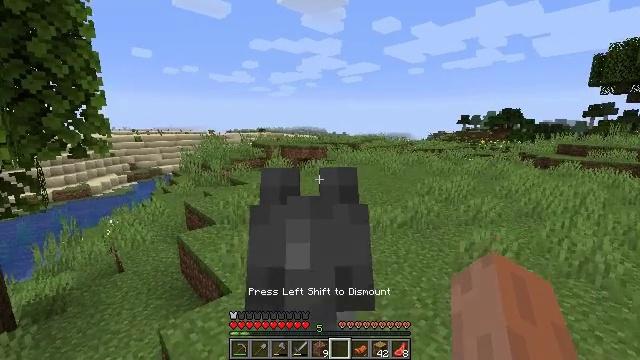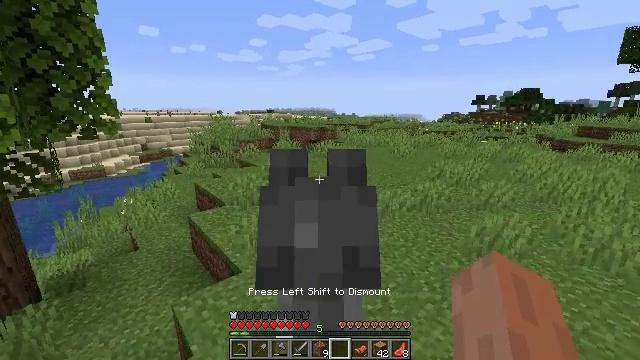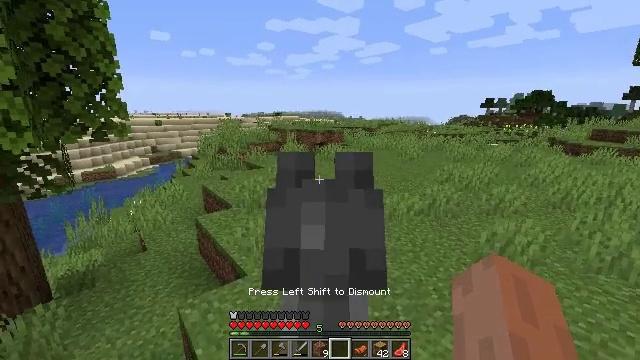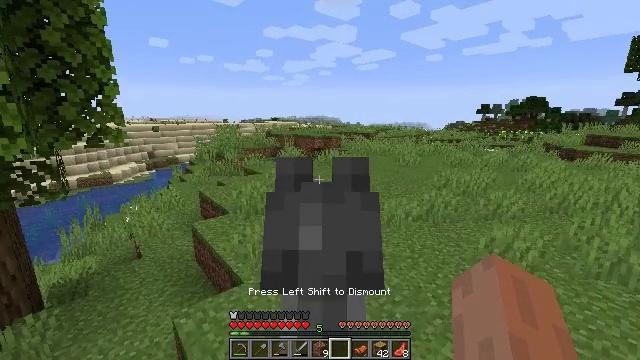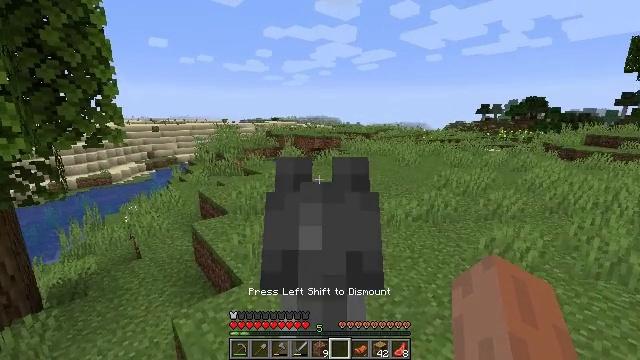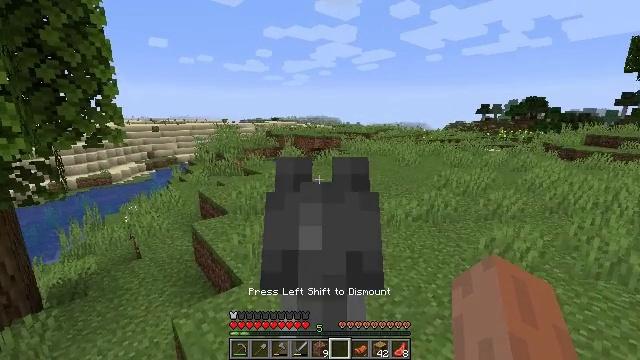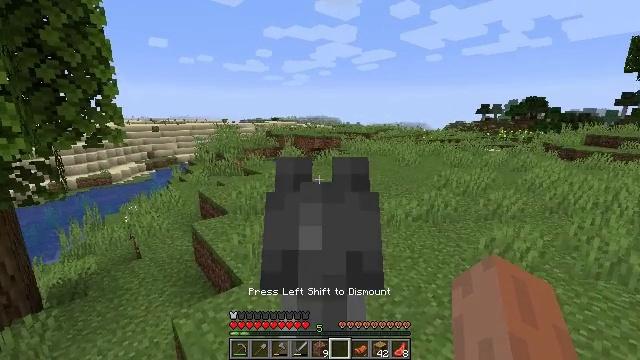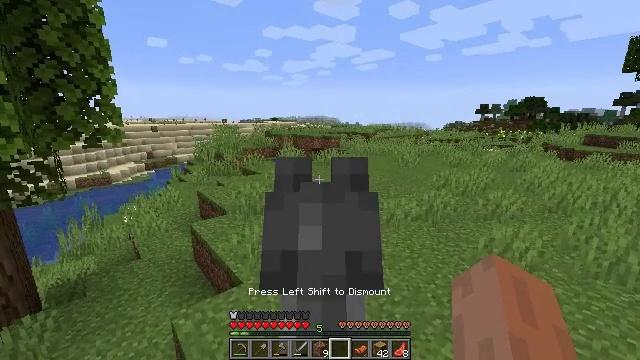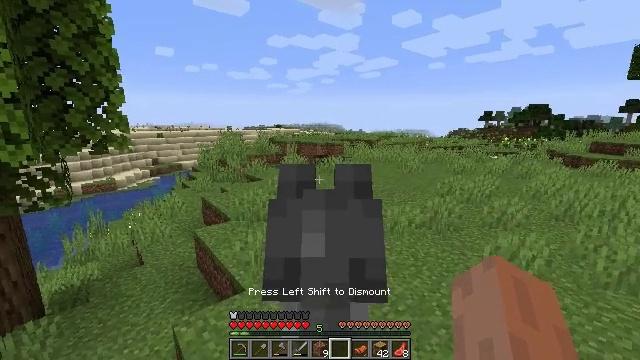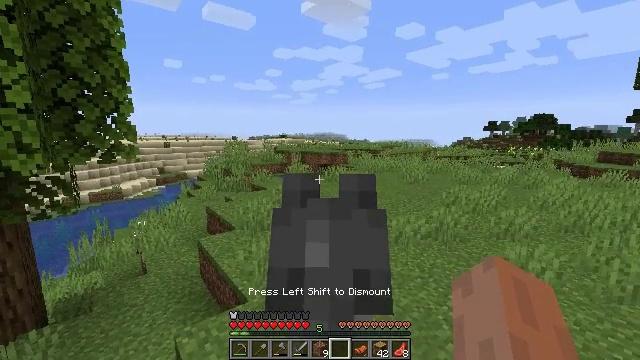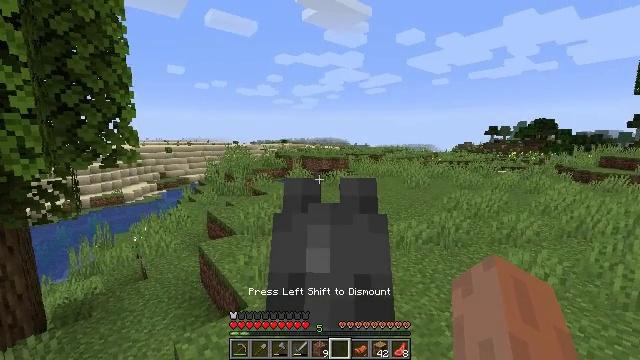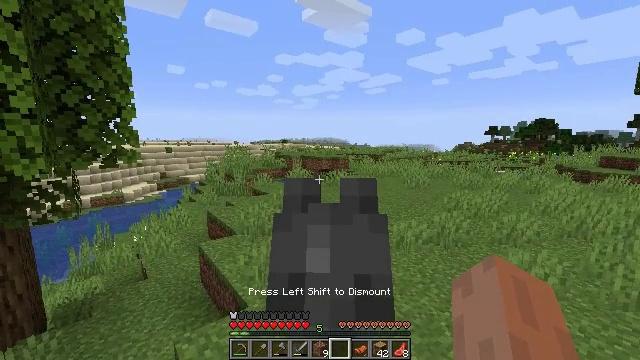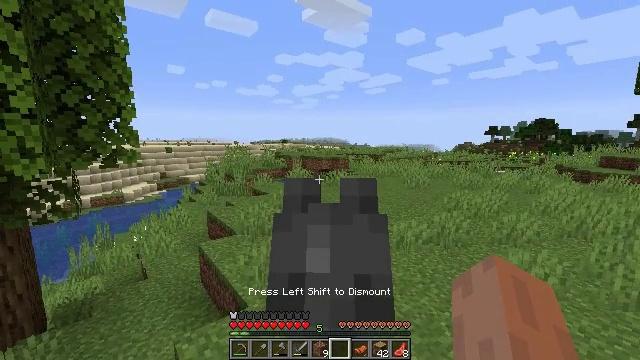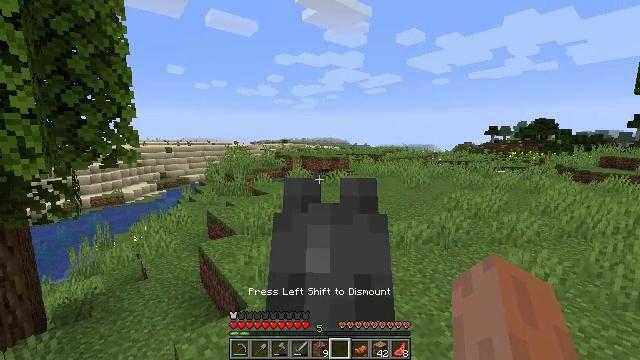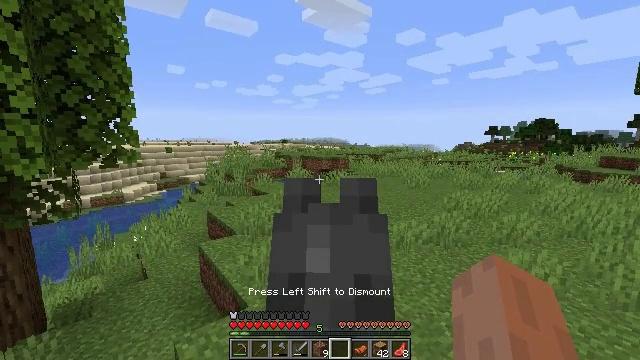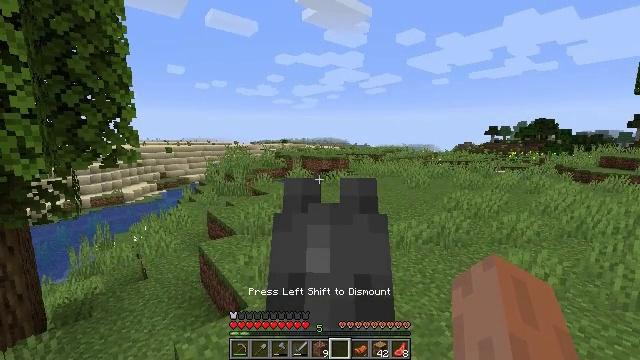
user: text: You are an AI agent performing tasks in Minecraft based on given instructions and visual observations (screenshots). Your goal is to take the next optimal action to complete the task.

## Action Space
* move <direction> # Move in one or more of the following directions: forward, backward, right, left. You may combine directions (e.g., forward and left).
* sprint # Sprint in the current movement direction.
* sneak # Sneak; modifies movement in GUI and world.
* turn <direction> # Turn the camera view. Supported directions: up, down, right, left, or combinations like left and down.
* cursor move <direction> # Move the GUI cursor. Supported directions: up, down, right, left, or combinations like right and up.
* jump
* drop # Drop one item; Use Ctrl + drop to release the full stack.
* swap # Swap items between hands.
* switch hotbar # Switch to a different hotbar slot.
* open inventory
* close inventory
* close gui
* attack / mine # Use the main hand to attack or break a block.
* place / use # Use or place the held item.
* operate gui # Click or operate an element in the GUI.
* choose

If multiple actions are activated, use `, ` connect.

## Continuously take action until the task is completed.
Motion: motion action
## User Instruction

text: Attack the ground to gather coarse dirt.
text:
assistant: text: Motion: turn left and down
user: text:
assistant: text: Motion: no_op
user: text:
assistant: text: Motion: turn up
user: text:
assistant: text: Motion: no_op
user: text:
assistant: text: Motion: no_op
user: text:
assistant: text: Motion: no_op
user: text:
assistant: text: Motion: no_op
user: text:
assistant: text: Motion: turn left and up
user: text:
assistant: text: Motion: turn up
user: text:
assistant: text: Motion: turn up
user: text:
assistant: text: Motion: no_op
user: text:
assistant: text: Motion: no_op
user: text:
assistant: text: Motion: no_op
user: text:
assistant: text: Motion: no_op
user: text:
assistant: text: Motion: no_op
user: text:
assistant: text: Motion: no_op
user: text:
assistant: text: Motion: no_op
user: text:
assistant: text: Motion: no_op
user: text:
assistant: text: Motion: no_op
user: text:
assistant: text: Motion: no_op
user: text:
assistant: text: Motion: no_op
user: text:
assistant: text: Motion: no_op
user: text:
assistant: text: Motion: no_op
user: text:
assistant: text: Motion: no_op
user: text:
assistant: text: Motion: no_op
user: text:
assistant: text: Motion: no_op
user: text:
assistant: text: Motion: no_op
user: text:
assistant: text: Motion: no_op
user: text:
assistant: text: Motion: no_op
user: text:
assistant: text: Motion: no_op